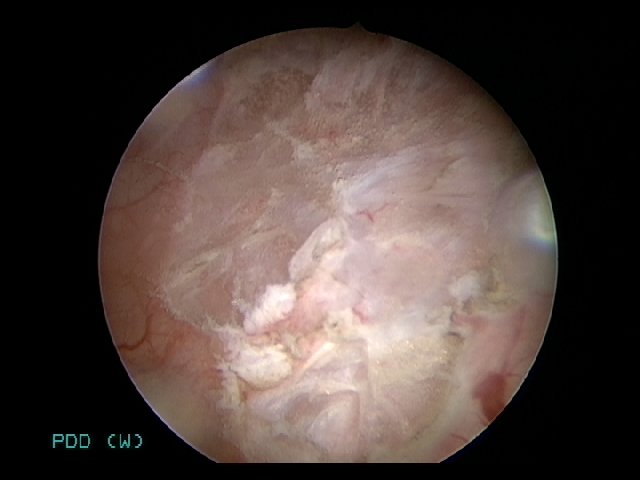
Modality: WLC
Class: Anatomical landmarks
Subclass: ResectionBed
Lesion: L4
Stage: Ta
Morphology: Papillary
Bladder cancer association: No